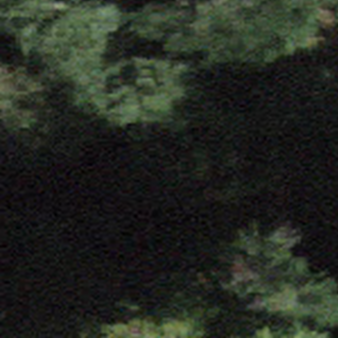
Label: other